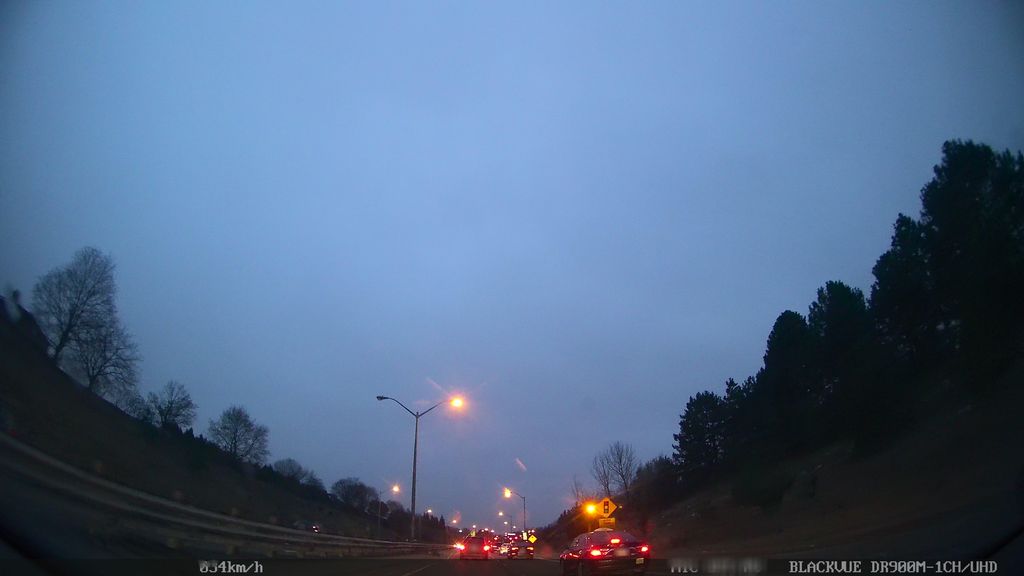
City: toronto